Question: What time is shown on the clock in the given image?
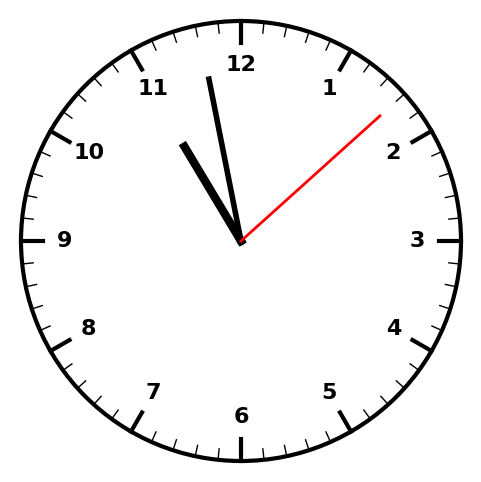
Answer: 10:58:08